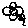
Label: flower